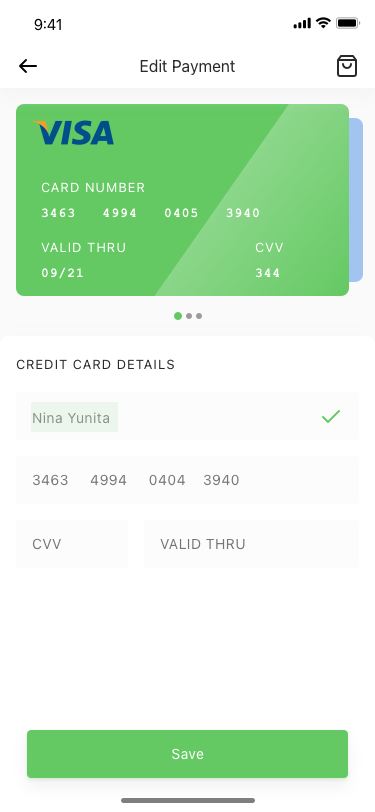
Text in this UI design:
Save
3463     4994     0404    3940
CVV
VALID THRU
Nina Yunita
CARD NUMBER
3463   4994   0405   3940
valid thru
09/21
cvv
344
Edit Payment
credit card details